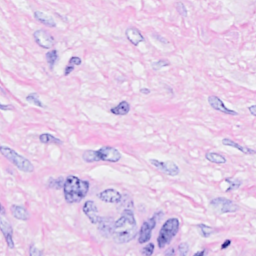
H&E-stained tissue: Breast